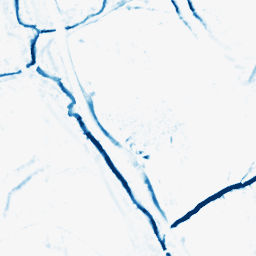
Category: morphological
Decomposition family: morphological_diamond
Decomposition parameters: operation: closing
radius: 5
Upsampling method: cubic_mitchell
Upsampling parameters: scale: 2
Upsampling scale: 2